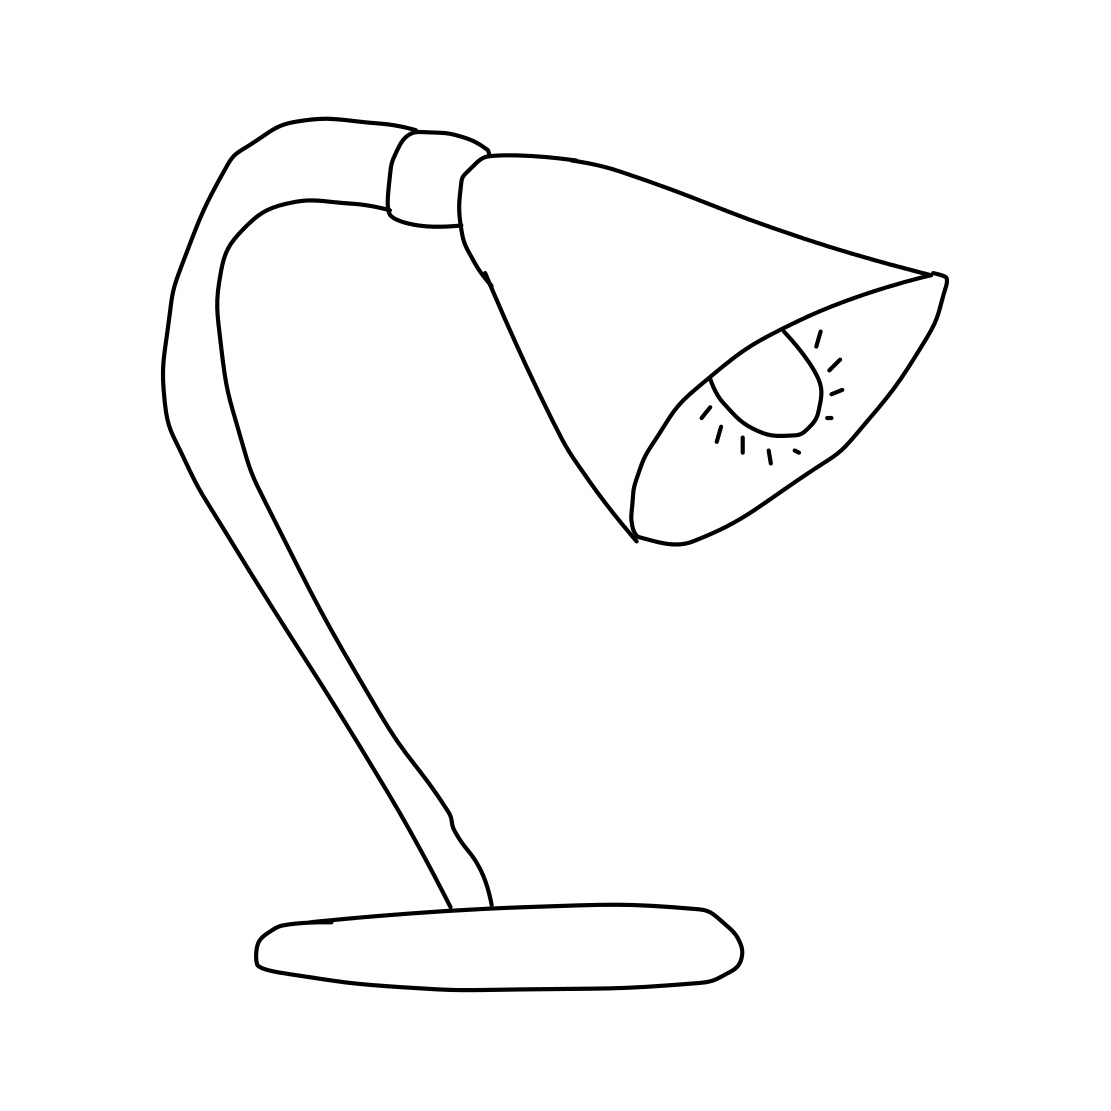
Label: tablelamp